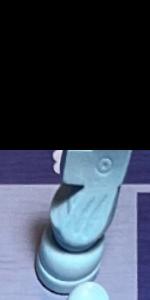
Label: Knight_White